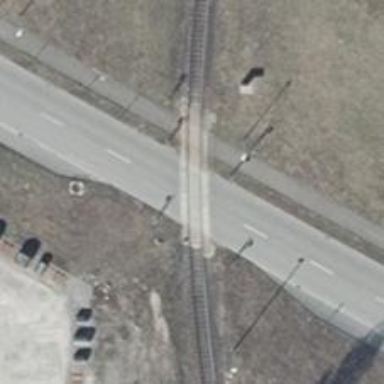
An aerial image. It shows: Railway level crossing.